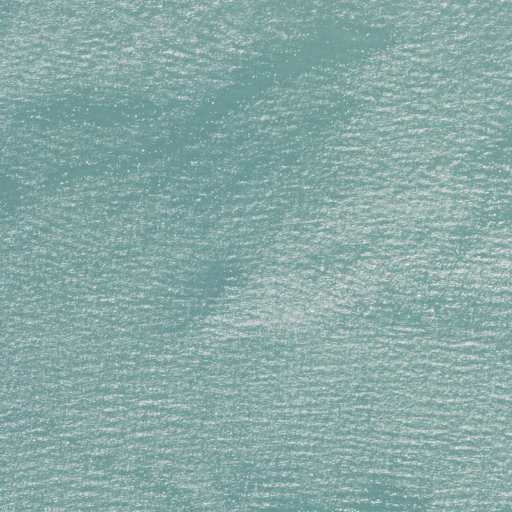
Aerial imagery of island in Connecticut named Moon Rock containing only open water